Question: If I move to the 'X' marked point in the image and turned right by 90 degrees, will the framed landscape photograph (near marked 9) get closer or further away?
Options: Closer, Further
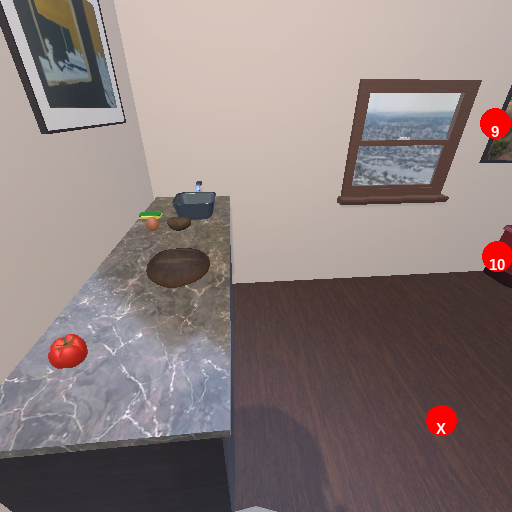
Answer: Closer